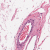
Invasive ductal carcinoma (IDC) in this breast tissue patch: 0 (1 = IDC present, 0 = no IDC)